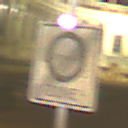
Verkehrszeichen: EndeUmweltzone
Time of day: Night
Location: Outdoor (Urban)
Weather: Overcast
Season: NotSpecified
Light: Artificial